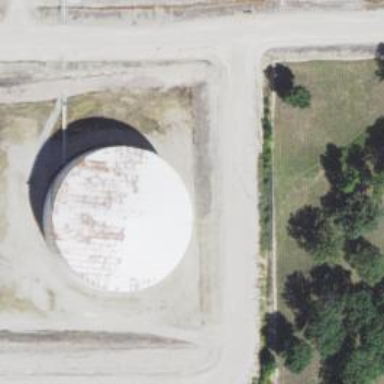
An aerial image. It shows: Storage tank which is man-made.